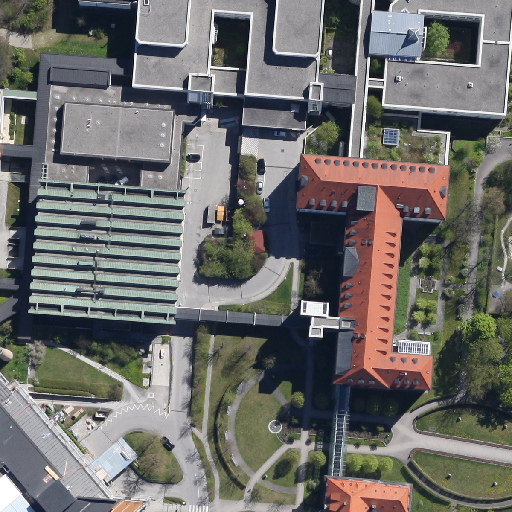
Referring expression: paved road